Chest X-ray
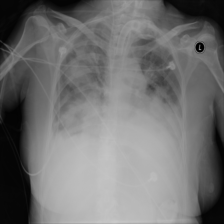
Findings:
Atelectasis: negative
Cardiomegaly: negative
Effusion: negative
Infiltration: positive
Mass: positive
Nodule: negative
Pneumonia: negative
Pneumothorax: negative
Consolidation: negative
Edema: negative
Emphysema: negative
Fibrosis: negative
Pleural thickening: negative
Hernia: negative